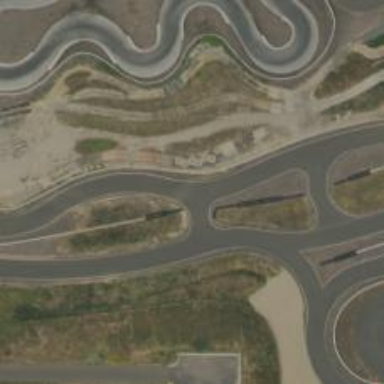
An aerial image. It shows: Raceway for motor sports.